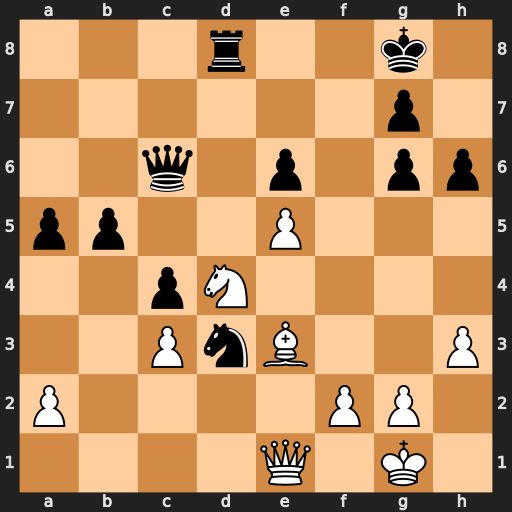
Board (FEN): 3r2k1/6p1/2q1p1pp/pp2P3/2pN4/2PnB2P/P4PP1/4Q1K1
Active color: w
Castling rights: -
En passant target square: -
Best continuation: Nxc6 Nxe1 Nxd8 b4 cxb4